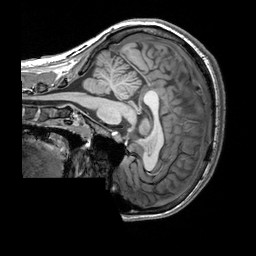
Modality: T1w
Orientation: sagittal
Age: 21
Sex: female
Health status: healthy
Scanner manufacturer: siemens
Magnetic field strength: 3 T
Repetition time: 2.3 s
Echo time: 0.00303 s